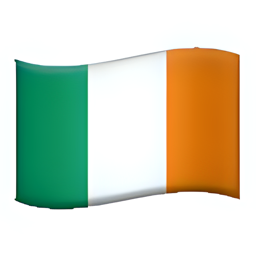
Name: flag for ireland
Emoji: 🇮🇪
Group: Flags
Sub-group: country-flag